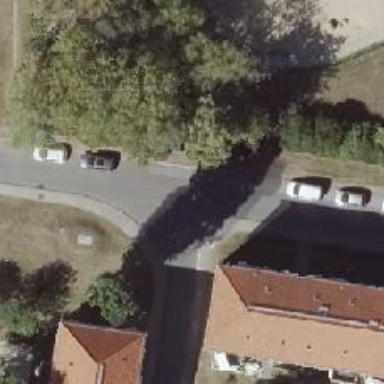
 there is sidewalk with concrete surface."